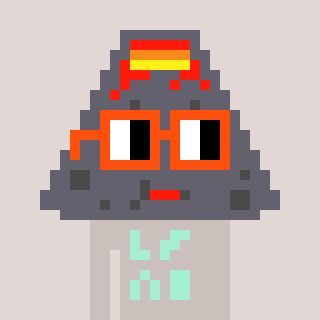
a pixel art character with square orange glasses, a volcano-shaped head and a foggrey-colored body on a warm background